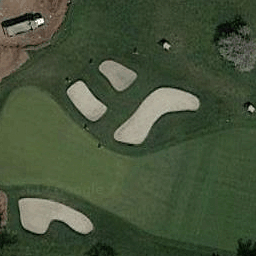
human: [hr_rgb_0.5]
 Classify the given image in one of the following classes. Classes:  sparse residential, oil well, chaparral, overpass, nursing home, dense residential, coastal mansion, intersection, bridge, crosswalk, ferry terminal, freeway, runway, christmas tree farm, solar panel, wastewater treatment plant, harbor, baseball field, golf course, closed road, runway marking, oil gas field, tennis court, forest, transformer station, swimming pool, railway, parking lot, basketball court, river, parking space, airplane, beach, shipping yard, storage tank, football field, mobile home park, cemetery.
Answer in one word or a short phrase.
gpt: golf course